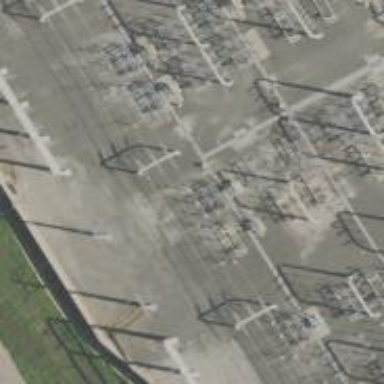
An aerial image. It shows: Switch for power supply.